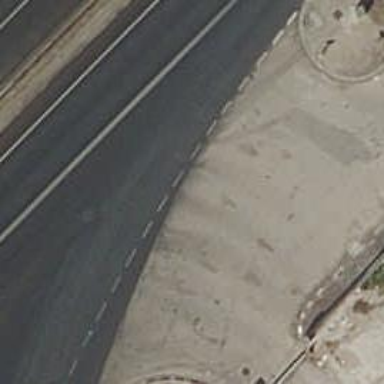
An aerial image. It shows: Road with stop sign.